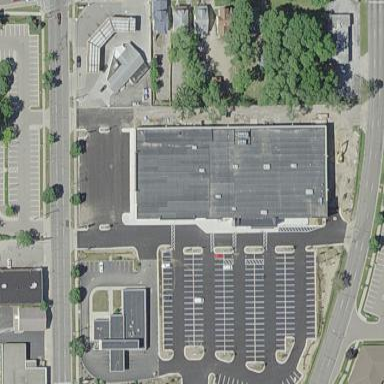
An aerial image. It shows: Supermarket located in building.